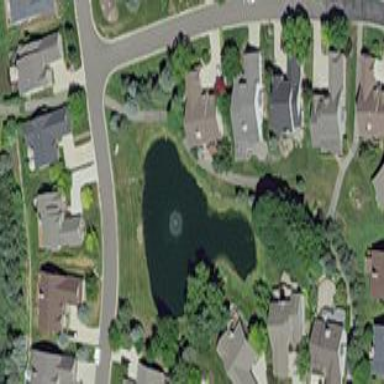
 showcasing the natural beauty of water."